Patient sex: M
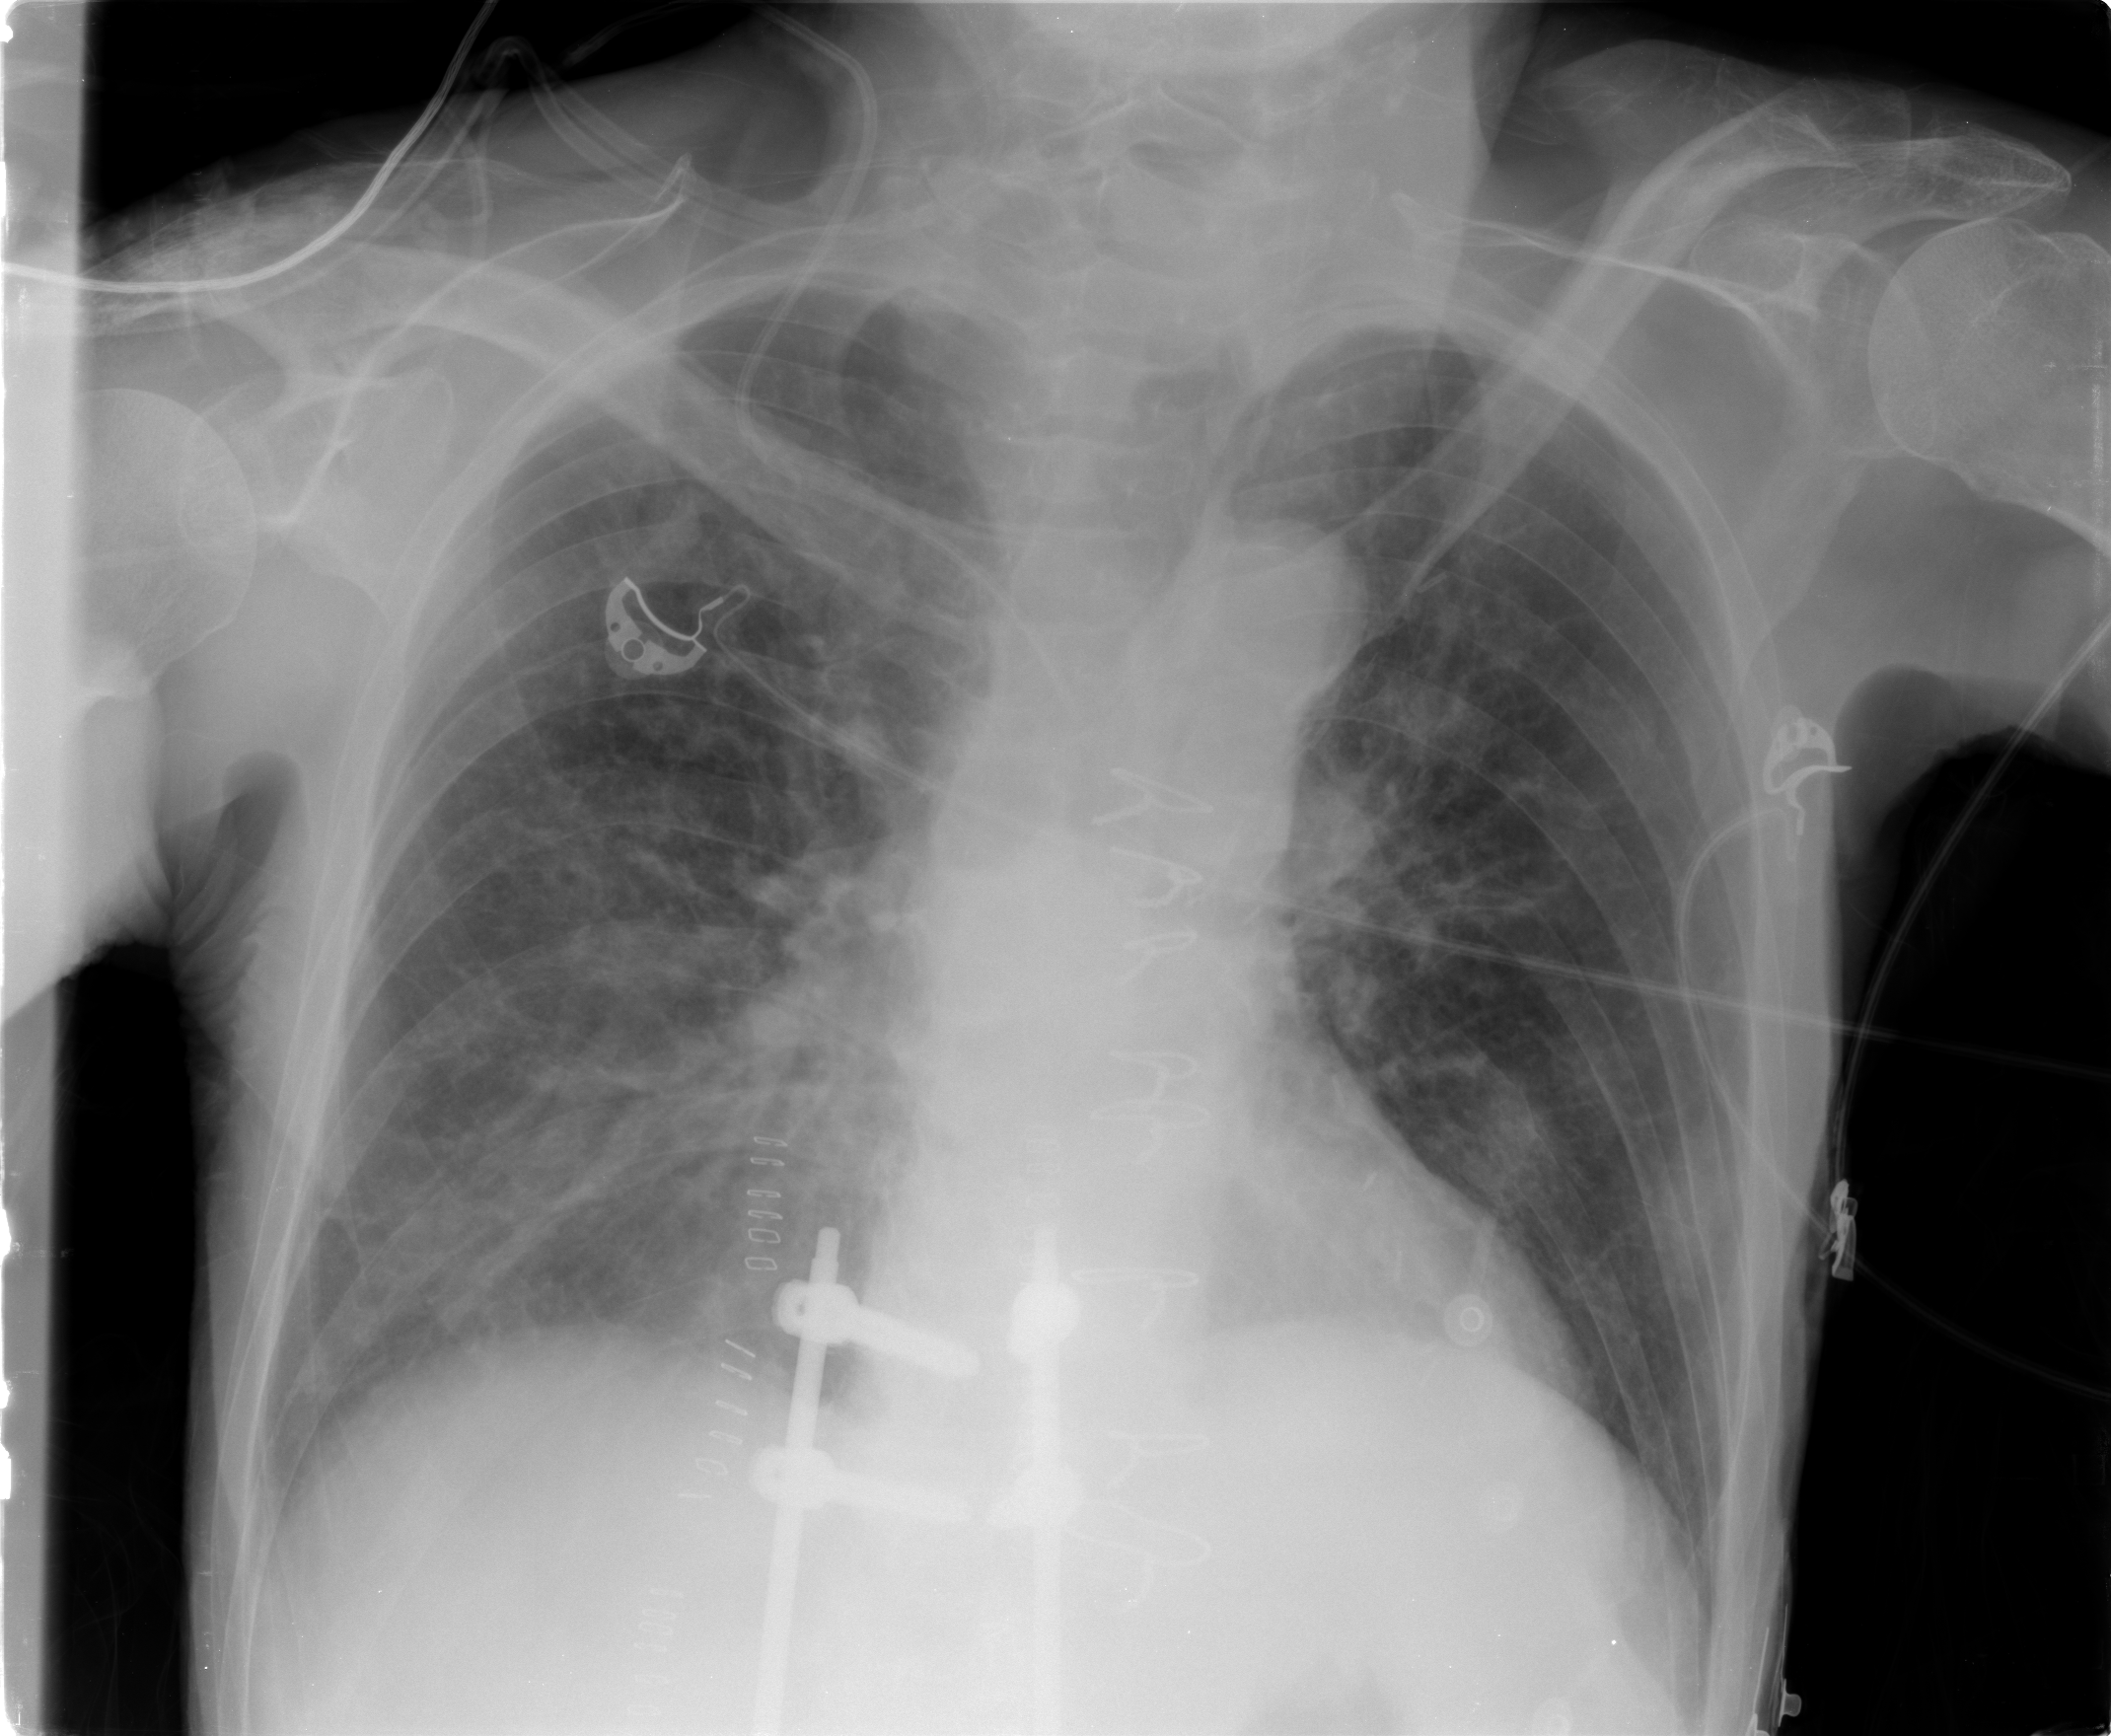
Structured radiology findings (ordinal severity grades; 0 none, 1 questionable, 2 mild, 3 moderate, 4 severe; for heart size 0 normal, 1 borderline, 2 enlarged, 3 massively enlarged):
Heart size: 0
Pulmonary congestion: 2
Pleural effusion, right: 2
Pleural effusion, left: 0
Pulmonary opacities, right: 2
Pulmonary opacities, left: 0
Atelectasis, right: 2
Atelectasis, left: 0